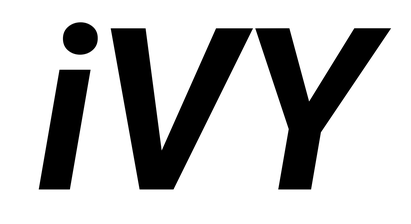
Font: Roboto-Italic_Bold_Italic